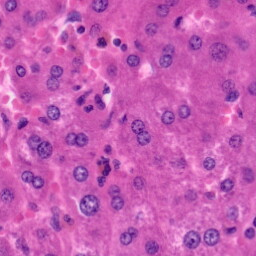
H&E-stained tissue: Liver